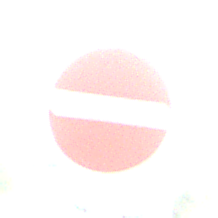
Verkehrszeichen: VerbotDerEinfahrt
Zusatzzeichen unten: MehrspurigeFahrzeugeFrei7
Umgebung: Outdoor, Nature
Tageszeit: MorningAfternoon
Wetter: PartlyCloudy
Licht: Natural
Jahreszeit: NotSpecified
Kontrast: HighContrast